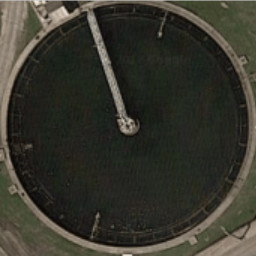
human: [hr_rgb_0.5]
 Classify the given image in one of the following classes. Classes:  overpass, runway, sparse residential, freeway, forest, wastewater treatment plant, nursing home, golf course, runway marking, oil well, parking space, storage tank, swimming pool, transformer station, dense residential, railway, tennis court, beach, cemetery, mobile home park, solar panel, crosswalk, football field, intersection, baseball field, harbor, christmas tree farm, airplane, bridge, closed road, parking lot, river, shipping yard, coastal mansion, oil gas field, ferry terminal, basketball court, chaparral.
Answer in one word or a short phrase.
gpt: wastewater treatment plant